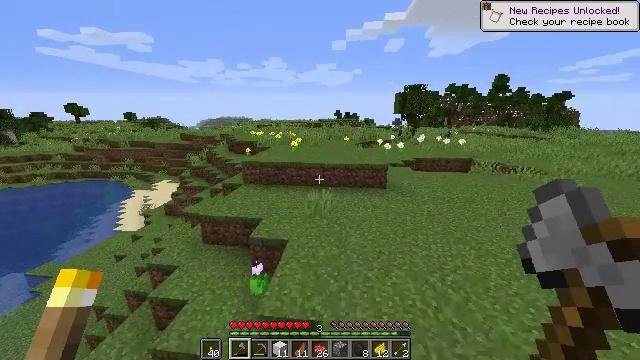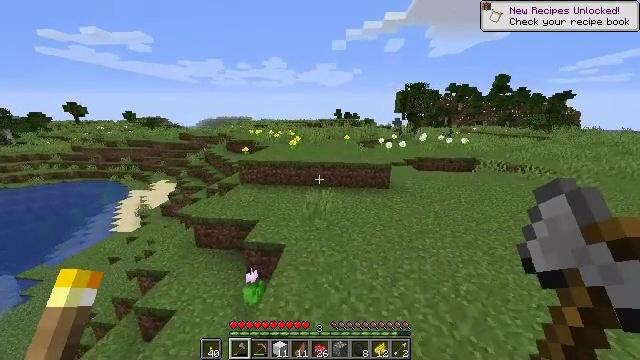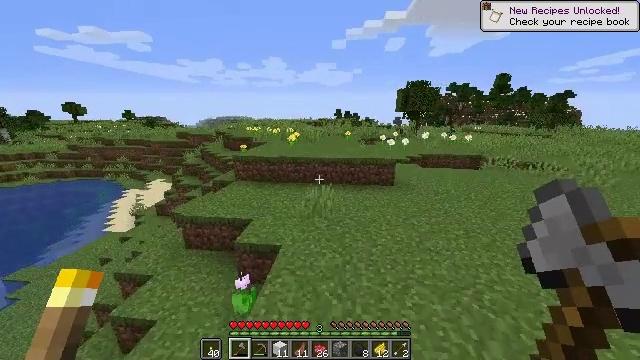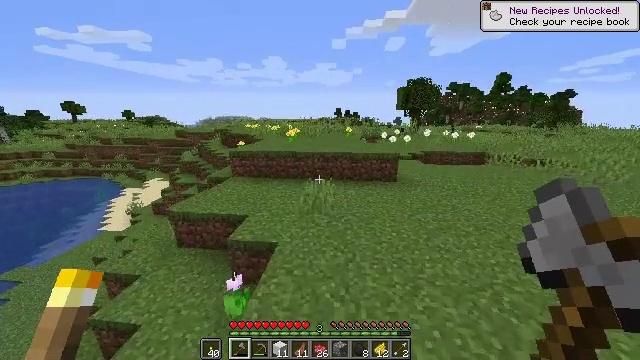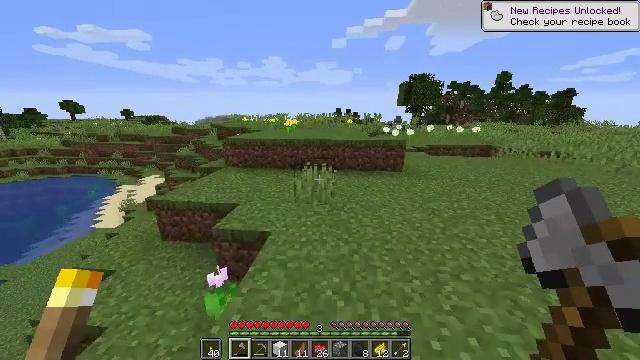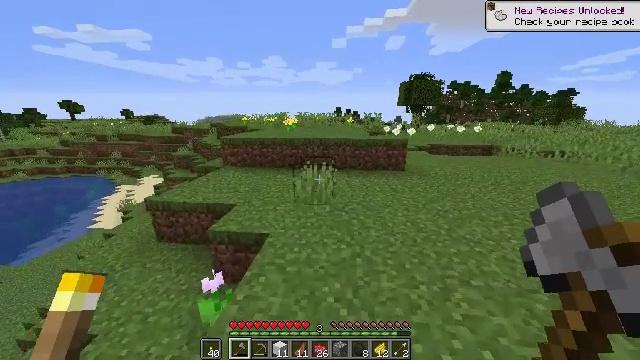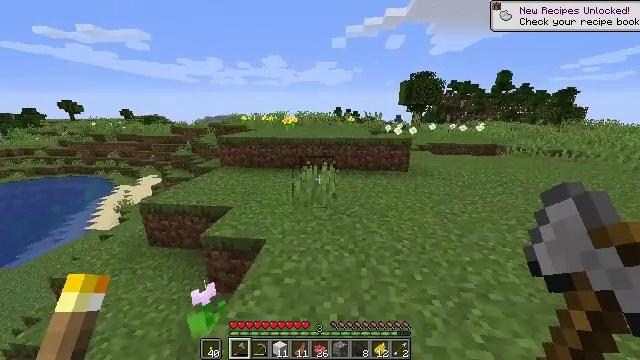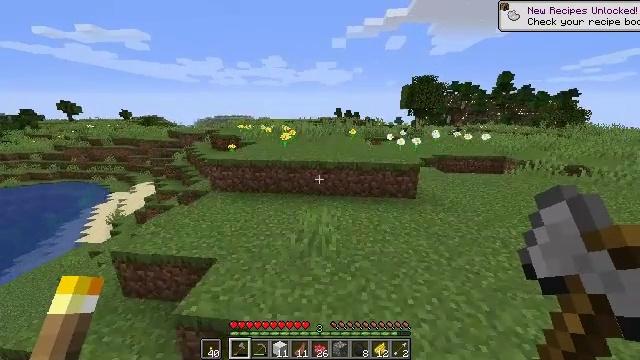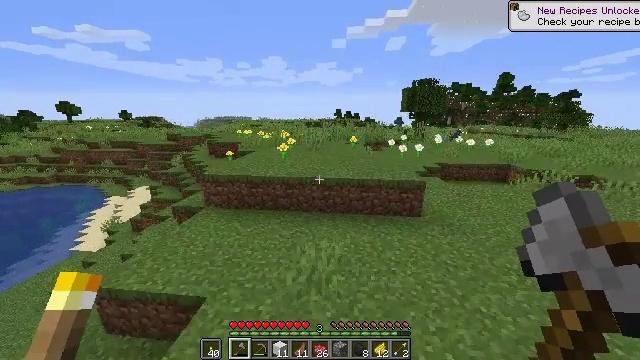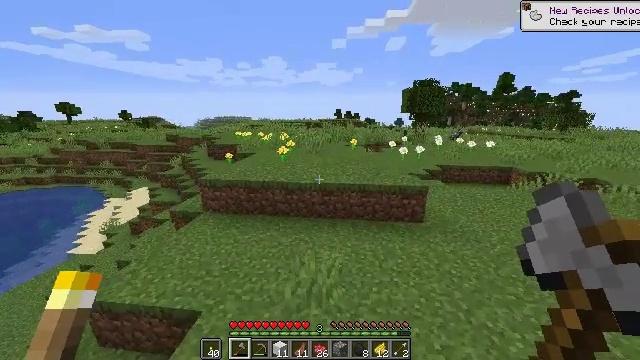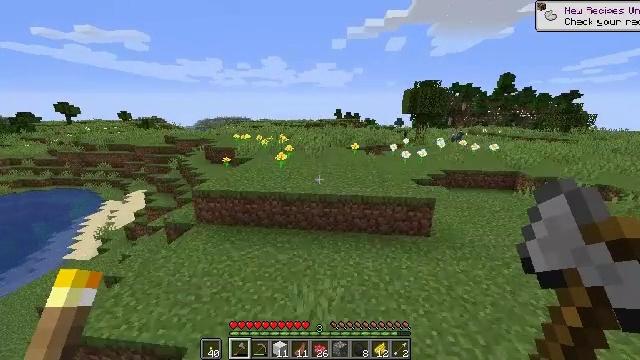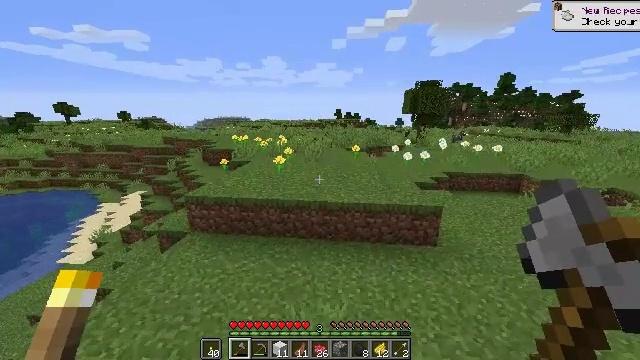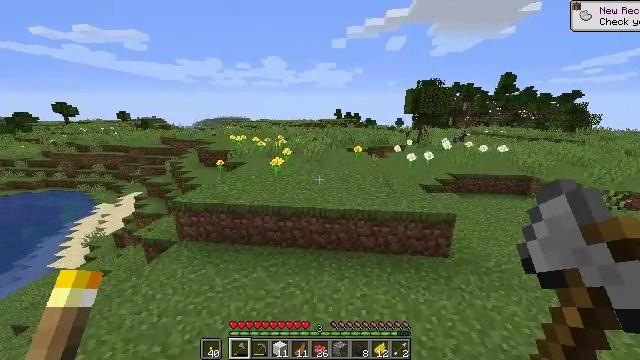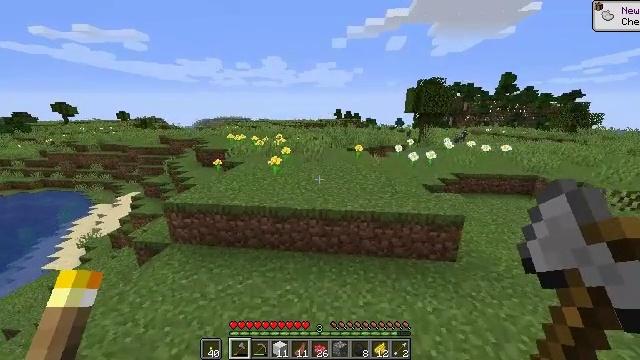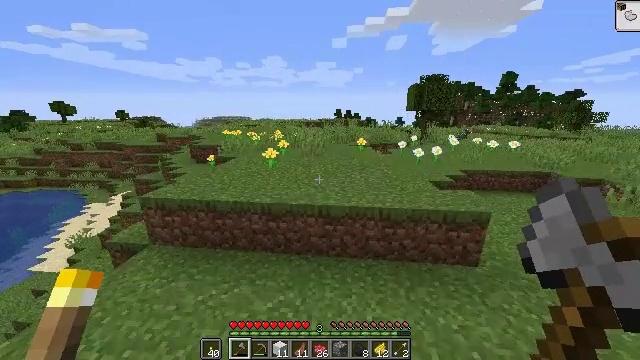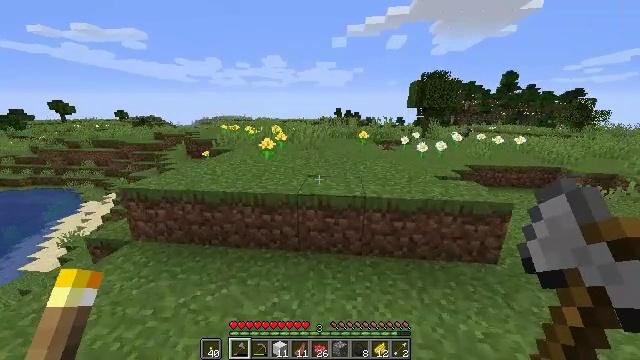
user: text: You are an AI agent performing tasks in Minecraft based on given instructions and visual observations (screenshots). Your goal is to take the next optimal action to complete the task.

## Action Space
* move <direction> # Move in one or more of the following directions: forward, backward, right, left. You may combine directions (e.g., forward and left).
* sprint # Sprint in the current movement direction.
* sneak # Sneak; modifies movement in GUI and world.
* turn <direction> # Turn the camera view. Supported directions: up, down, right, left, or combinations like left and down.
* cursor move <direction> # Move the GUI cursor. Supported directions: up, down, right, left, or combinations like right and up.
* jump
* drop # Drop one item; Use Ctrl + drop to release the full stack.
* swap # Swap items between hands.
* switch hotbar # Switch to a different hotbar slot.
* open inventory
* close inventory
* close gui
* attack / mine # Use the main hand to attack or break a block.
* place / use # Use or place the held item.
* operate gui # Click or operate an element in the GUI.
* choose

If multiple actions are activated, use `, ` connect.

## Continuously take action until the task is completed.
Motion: motion action
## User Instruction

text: Break the dandelion to obtain it.
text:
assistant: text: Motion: move forward, jump
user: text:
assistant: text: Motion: move forward, jump
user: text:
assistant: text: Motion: move forward, jump
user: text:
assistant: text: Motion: move forward, jump
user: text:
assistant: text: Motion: move forward, jump
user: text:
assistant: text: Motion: move forward, jump
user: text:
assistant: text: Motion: move forward, jump
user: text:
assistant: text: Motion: move forward
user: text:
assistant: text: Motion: move forward
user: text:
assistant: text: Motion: move forward
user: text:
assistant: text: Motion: move forward
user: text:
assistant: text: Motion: move forward
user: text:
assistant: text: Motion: move forward
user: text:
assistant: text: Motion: move forward
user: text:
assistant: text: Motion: move forward
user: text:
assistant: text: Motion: move forward
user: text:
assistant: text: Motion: move forward
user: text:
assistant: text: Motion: move forward, jump
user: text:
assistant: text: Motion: move forward, jump
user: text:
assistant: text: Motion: move forward, jump
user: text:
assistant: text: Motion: move forward
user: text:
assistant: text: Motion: move forward
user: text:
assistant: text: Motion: move forward
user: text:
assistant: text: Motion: move forward
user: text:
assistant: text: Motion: move forward
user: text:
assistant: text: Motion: move forward
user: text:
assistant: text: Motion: move forward
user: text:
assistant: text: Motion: move forward
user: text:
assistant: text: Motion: move forward, jump
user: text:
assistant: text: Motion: move forward, jump